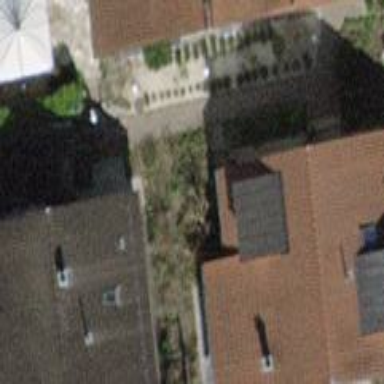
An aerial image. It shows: Building with tiled roof.